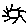
Label: sun